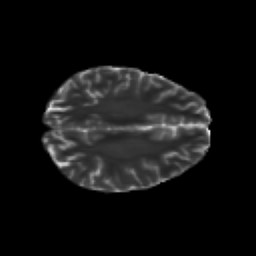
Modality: T2w
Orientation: axial
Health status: healthy
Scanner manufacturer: siemens
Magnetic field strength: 3 T
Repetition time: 10 s
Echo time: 0.092 s